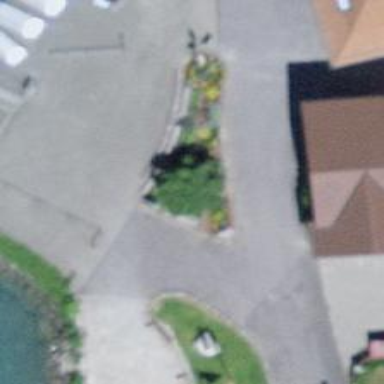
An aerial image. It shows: Bench for seating.